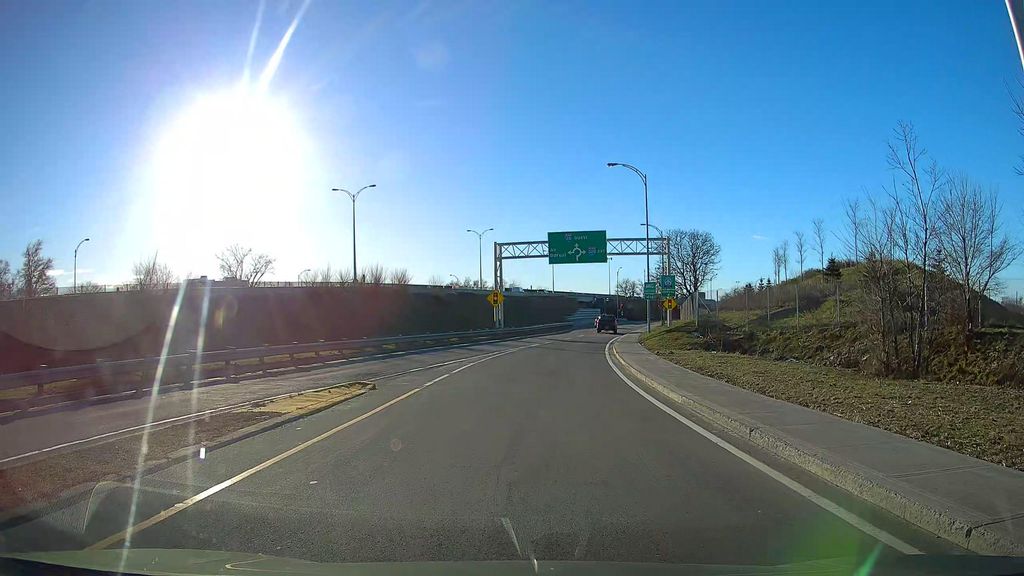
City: montreal